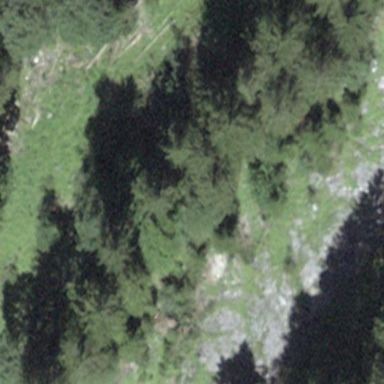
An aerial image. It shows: Forest area.